This plot shows a bearing's acceleration signal over time (raw waveform). Classify the bearing condition as one of: normal, inner_race, outer_race, ball.
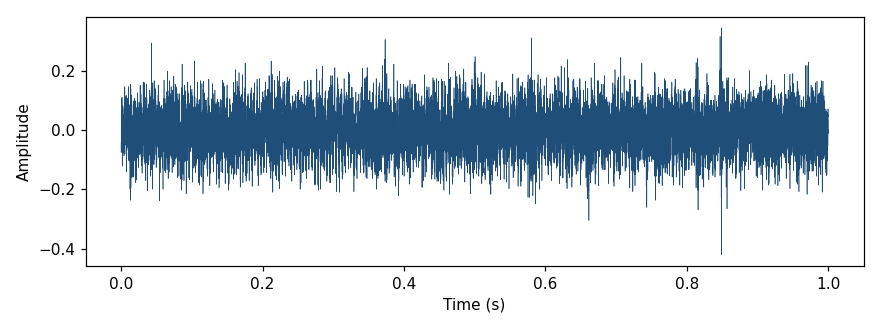
Answer: normal